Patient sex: F
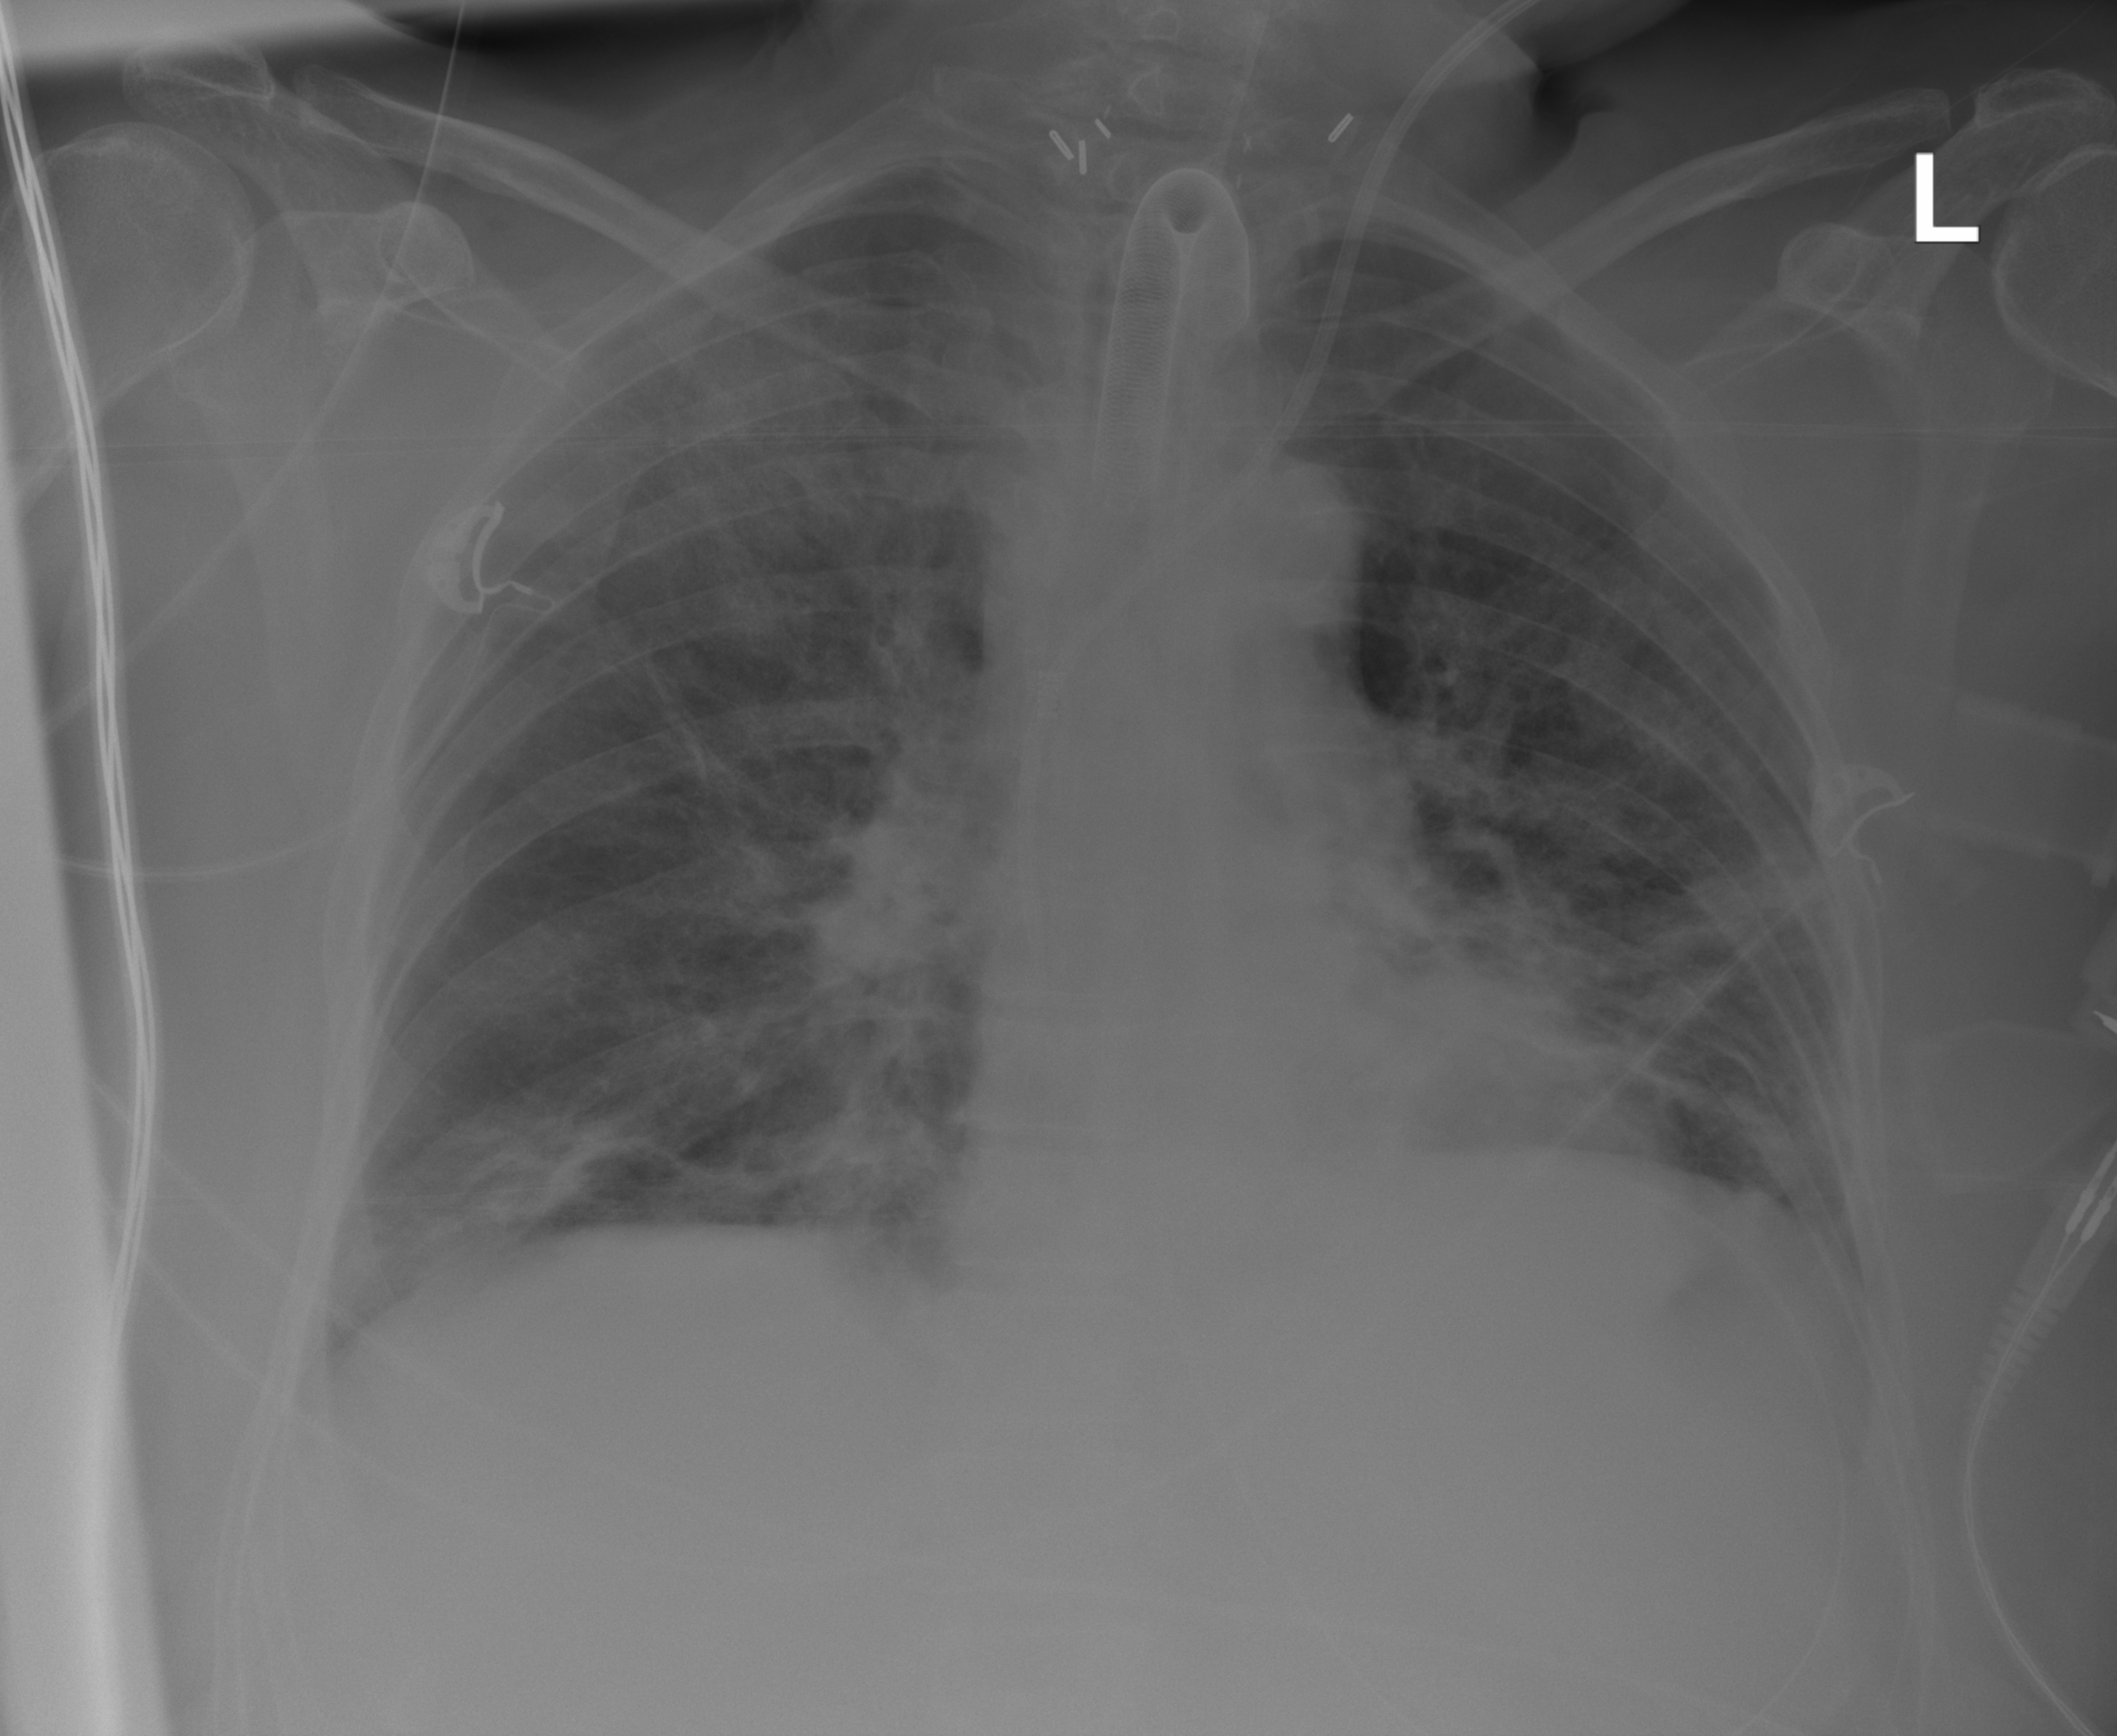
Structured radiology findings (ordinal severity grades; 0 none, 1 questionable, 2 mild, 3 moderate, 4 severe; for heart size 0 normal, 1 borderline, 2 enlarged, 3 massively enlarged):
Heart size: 0
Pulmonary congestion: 0
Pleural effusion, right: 0
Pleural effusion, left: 0
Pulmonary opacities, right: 2
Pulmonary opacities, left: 2
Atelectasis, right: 2
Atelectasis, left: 2